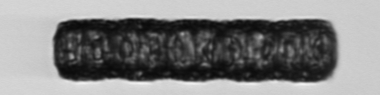
Label: Paralia_sulcata